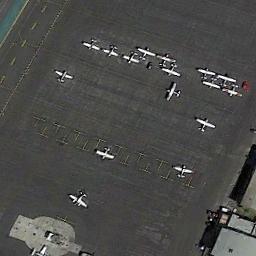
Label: airplane